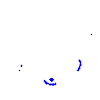
Particle: proton